Interaction volume radius: 5 \u00c5
Interaction volume height: 15 \u00c5
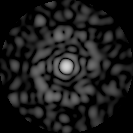
Disorder parameter: 0.8408